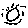
Label: sun